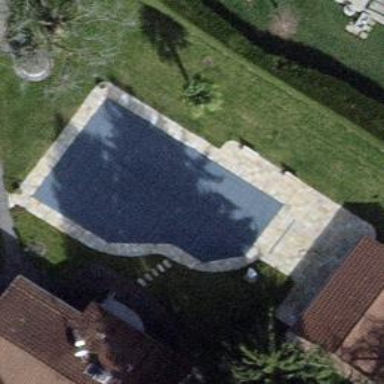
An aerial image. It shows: Swimming pool located in leisure land.